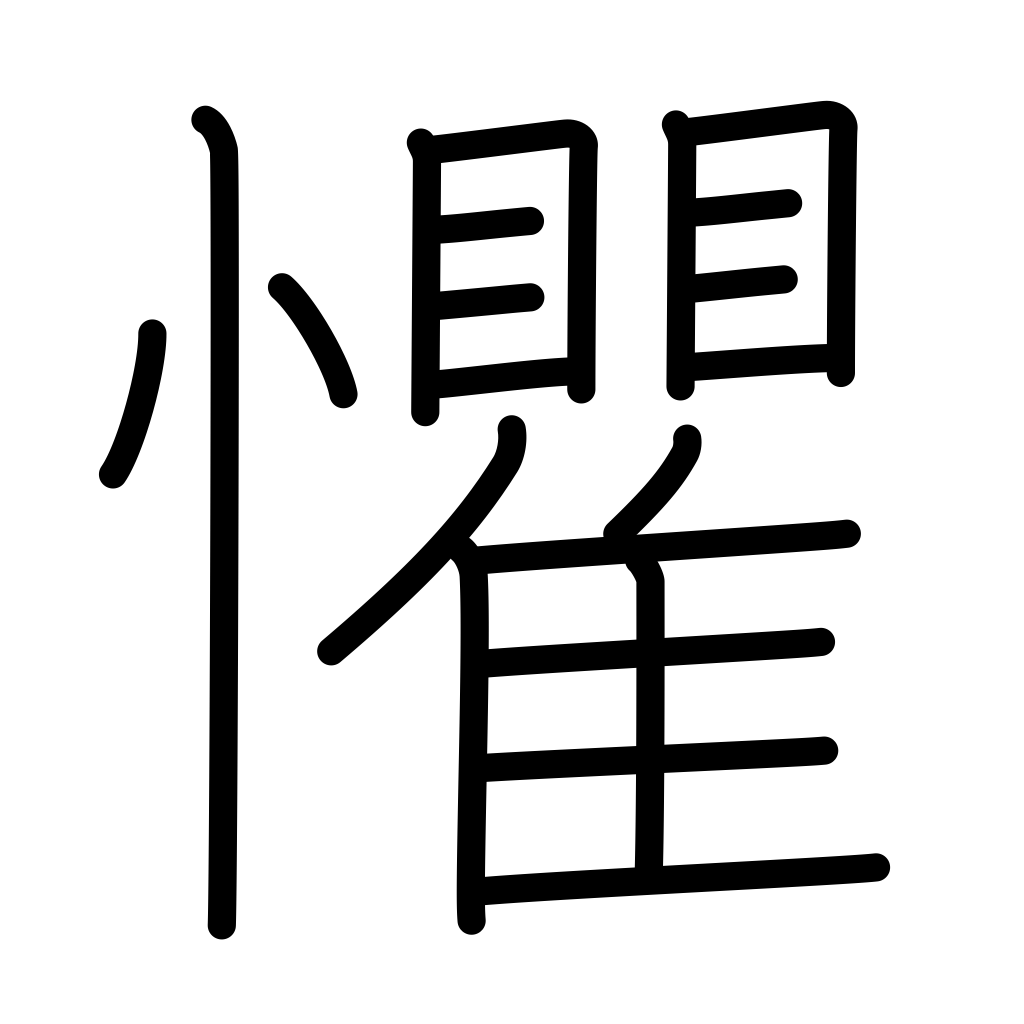
Meaning: fear, overawed